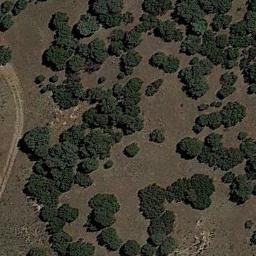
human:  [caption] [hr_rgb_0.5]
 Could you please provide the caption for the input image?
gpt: Chaparral is densely distributed on the sand .

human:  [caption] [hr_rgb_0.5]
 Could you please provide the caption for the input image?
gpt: There are several trees and some weeds in this desert .

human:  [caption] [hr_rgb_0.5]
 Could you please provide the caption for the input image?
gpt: Some green chaparrals of different sizes grow on the wasteland and a dirt road go through the wasteland .

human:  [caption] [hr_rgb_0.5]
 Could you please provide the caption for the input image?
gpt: The chaparral is consist of dense green bushes .

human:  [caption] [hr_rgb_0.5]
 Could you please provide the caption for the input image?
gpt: The vegetation in the chaparral is approximately the same size .